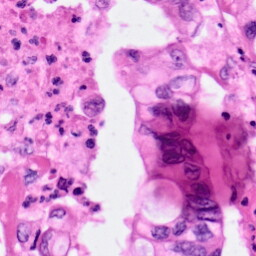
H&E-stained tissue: Pancreatic